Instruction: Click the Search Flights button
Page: home
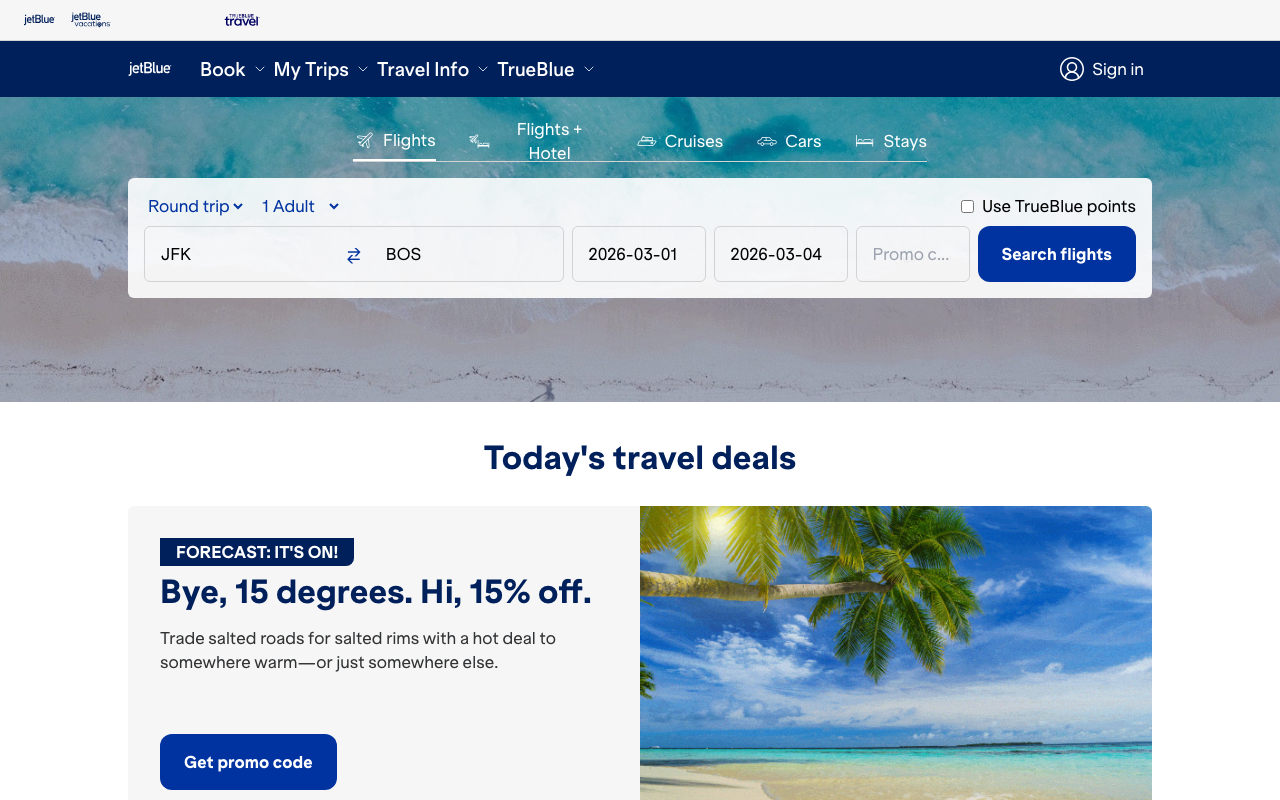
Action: click